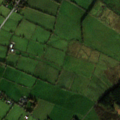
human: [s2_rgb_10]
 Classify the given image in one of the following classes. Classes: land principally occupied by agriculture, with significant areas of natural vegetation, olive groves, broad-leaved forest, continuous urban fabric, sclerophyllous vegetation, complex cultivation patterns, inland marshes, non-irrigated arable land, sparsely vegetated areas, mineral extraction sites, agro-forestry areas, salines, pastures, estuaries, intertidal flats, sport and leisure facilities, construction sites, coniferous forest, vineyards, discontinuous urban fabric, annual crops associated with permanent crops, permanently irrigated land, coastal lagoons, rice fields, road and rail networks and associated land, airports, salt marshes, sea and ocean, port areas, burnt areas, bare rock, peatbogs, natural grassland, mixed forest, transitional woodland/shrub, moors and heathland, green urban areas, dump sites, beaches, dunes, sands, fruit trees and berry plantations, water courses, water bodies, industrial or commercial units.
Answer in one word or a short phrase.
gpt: pastures, transitional woodland/shrub